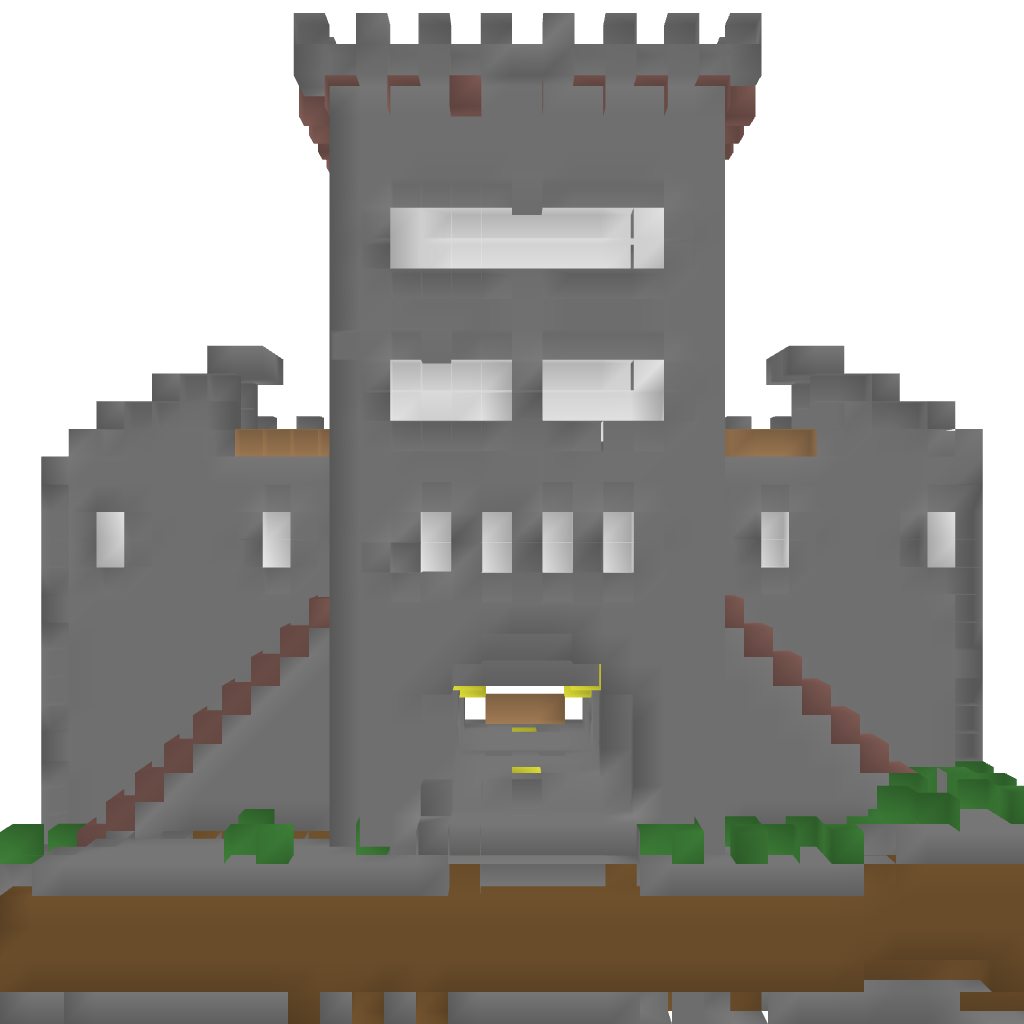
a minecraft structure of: Skin System redstone door (5 by 3 pistons) castle good quality